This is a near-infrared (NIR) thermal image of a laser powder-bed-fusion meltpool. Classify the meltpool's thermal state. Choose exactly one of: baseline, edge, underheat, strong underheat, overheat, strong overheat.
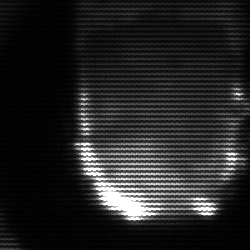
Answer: baseline